Question: I know that I need to pass 'path' and 'window' to 'main', but I can't quite figure out how this can be done.

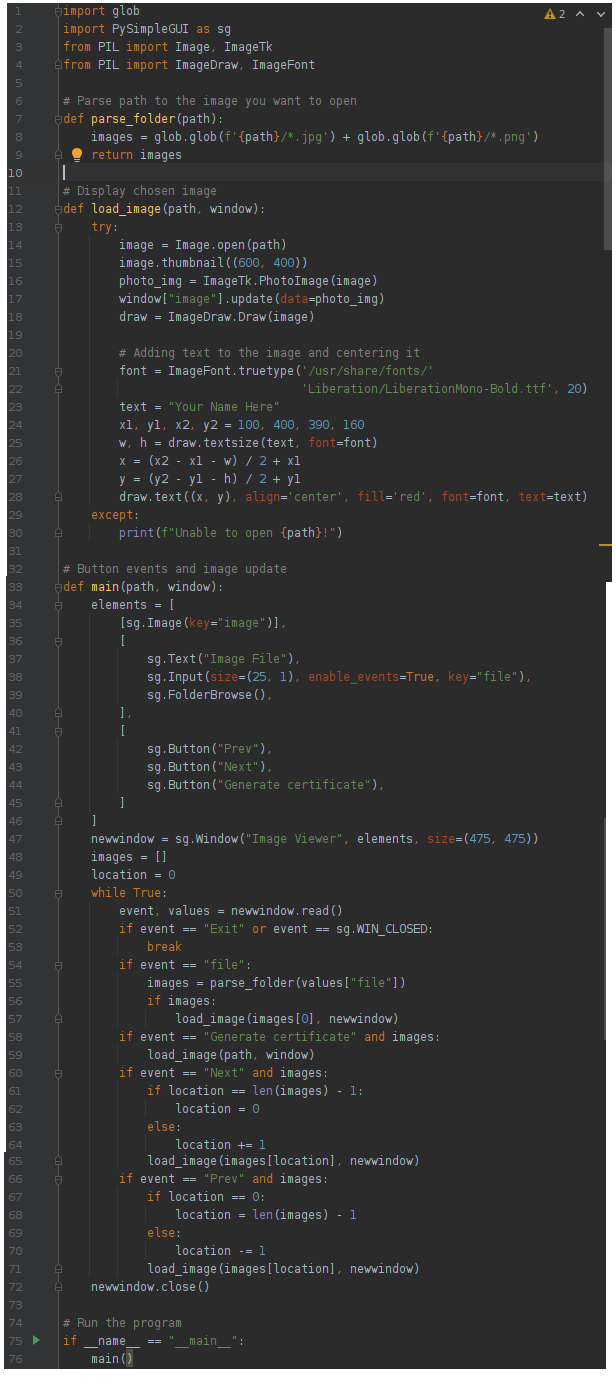
Answer: The 'main()' function you defined has two arguments: 'path' and 'windows'. When calling 'main()' at the last line, you should fill in the two parameters with the appropriate objects.